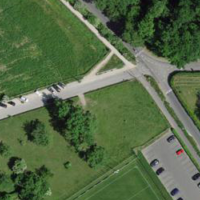
EUNIS habitat code: 53
Species observed at this site:
Phoenicurus phoenicurus
Salvia pratensis